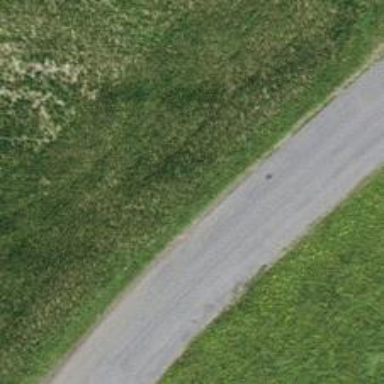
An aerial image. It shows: Asphalt surface.